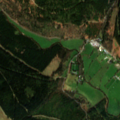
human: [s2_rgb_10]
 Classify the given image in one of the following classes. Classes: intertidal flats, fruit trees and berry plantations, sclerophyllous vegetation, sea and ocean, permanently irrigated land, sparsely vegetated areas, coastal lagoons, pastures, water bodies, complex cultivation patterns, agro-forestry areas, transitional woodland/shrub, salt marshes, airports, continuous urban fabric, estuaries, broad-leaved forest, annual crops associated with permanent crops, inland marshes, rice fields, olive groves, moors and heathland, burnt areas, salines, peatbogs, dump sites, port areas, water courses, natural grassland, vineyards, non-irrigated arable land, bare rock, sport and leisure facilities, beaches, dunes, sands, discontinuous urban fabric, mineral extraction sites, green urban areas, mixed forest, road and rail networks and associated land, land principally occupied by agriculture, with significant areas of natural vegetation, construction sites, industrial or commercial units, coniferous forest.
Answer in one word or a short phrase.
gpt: land principally occupied by agriculture, with significant areas of natural vegetation, broad-leaved forest, coniferous forest, moors and heathland